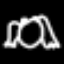
Label: frog